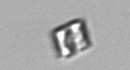
Label: Bacillariophyceae_morphotype1